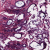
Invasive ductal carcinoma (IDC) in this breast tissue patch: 1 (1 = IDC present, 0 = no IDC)